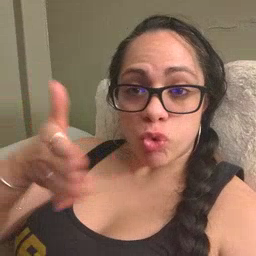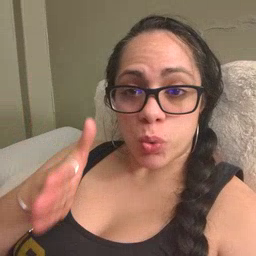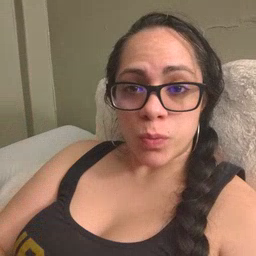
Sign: room